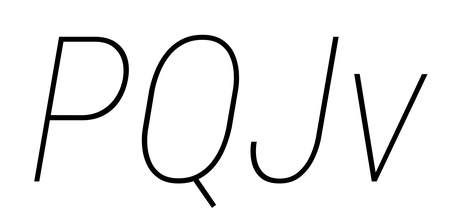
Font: Roboto-Italic_Condensed_Thin_Italic